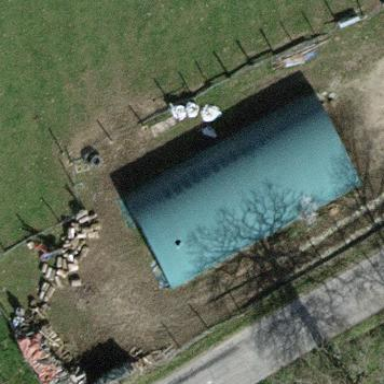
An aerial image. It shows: Farm auxiliary building.